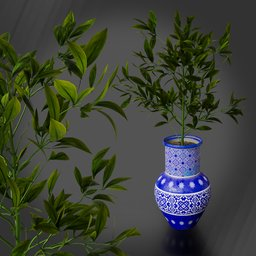
Label: decoration